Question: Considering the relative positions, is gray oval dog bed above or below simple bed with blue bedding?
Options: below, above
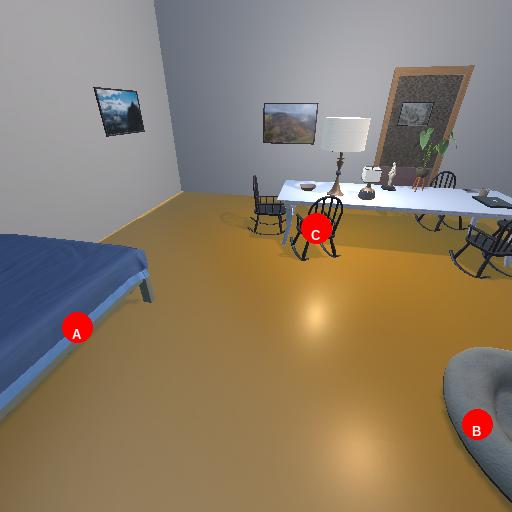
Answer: below